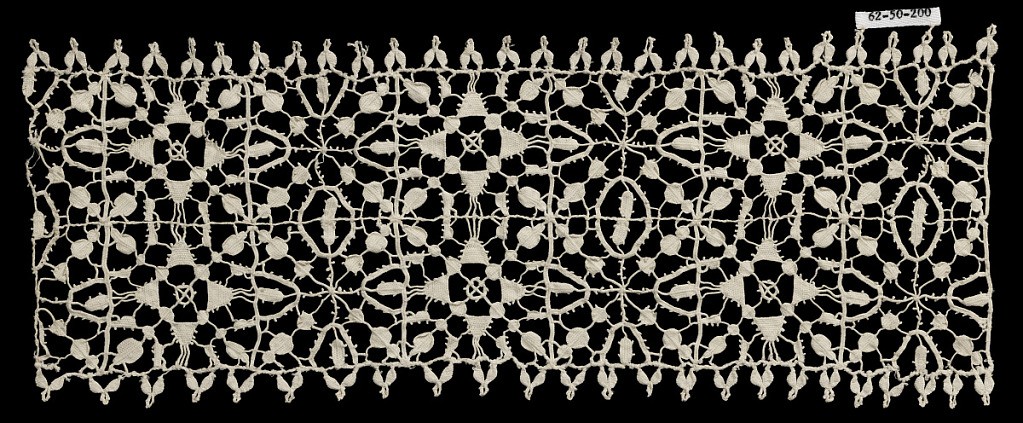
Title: Border
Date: late 16th–early 17th century
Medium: linen Technique: grid of laid cords with needle lace, reticella style
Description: Wide border of two rows of squares filled with geometrically balanced floral shapes.